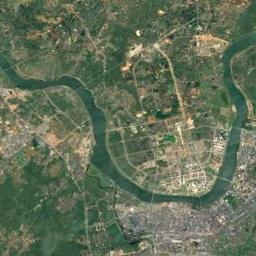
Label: river